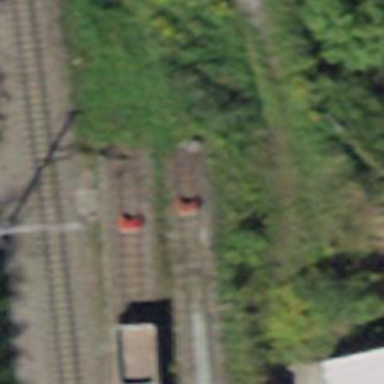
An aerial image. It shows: Railway buffer stop.